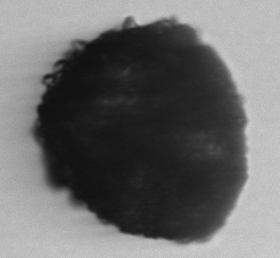
Label: Stenosemella_morphotype1